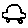
Label: car